Question: You can see from the pic, I've different output for the same variable folderMetadata.
I'm selecting the method in the functions stack and the pretend the output as always.
What's going on? (I'm in debug mode, just checked).

Update:
:
'''
folderMetadata {
AlbumLookup1 = "<e41e5700 f41e5700 e41e5700 c4b25600 e4b05600 e41e5700 241e5700 b43<PHONE> <PHONE> <PHONE> a42c<PHONE> <PHONE> <PHONE>>";
AlbumLookup2 = "<141f5700 f41e5700 141f5700 c4b25600 e4b05600 141f5700 241e5700 c43<PHONE> <PHONE> <PHONE> e42c<PHONE> <PHONE> <PHONE>>";
Artist = "<84235700 b4205700 a4205700 74df5600 e4b<PHONE> f43<PHONE> 642<PHONE> <PHONE> a42<PHONE> <PHONE> <PHONE>>";
'''
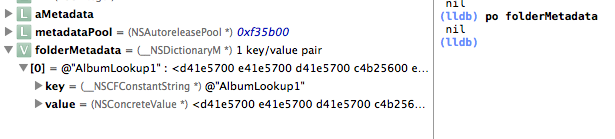
Answer: one of the sideeffects of the optimization compiler does, hopefully going to be fixed in upcoming Xcode versions